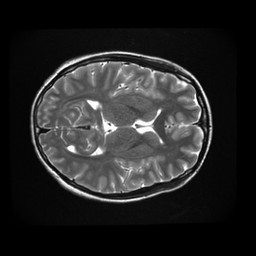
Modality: T2w
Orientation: axial
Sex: female
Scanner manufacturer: ge
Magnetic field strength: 3 T
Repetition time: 5 s
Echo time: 0.1012 s